Question: I am new to 'Android Studio IDE'. I was very accustomed to the Eclipse IDE and now everything seems hard to accomplish with Android Studio. One of the things which bothering me is the documentation auto popup in the settings. The popups are always overlapping the parameters info. which are important.
Does anybody know how to solve this or if it's possible at all to have the 2 options.
I've already tried changing the delays in the settings but the it's the same result.
Example image:

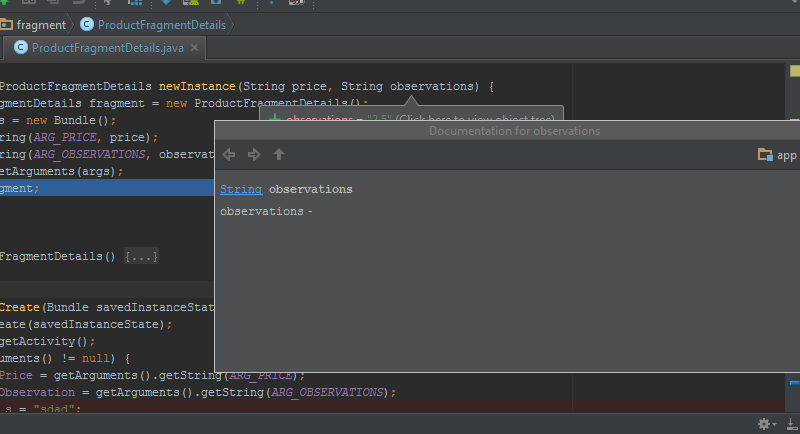
Answer: - - -
<URL>